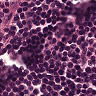
Metastatic tissue present: no